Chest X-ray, AP view. Patient: 61 years old, sex F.
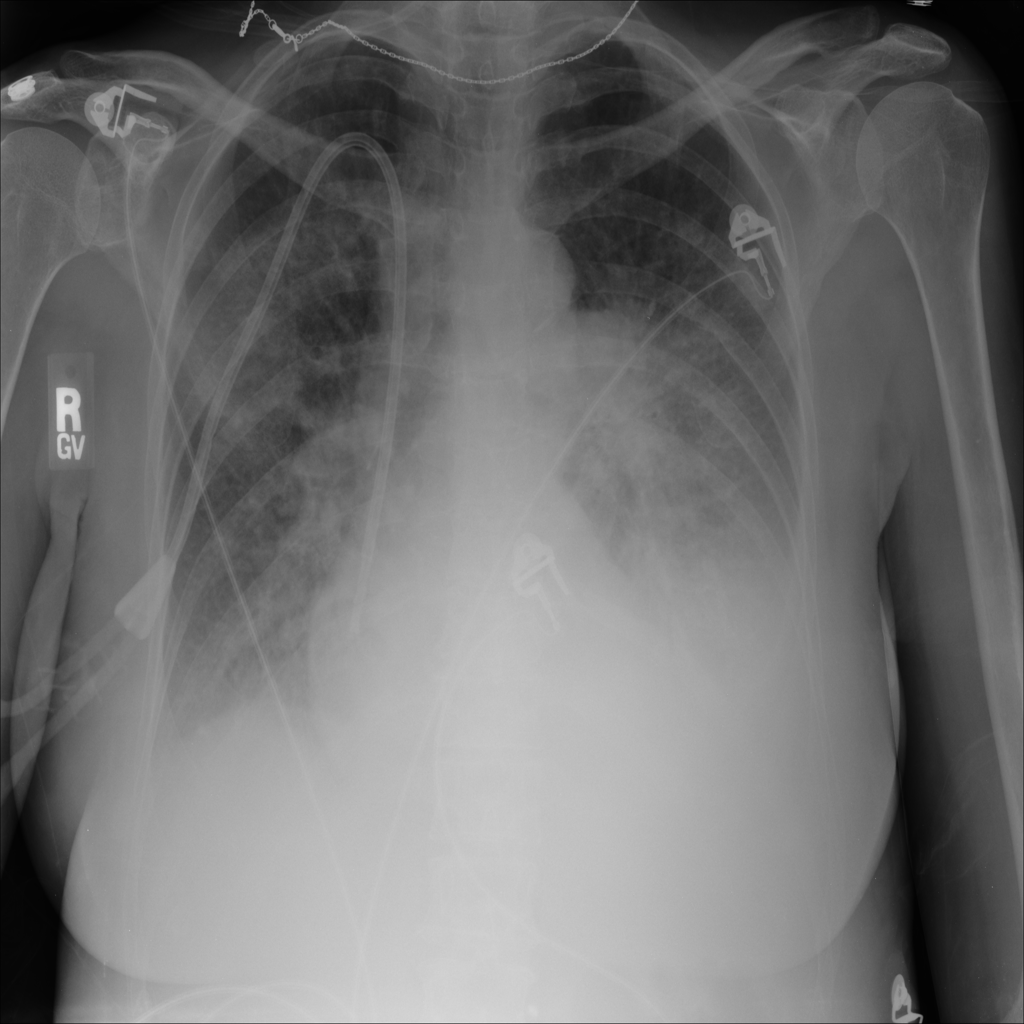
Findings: Infiltration